Question: I am creating an installation package for an addIn made for a few versions of Visual Studio, Data Tools and SQL Server Management Studio. My installation package has to be able to detect which one of these tools is installed (if any) so that my install wizard can disable the checkboxes for software that is not present on the machine.
In the official Inno setup documentation i found <URL>:
'''
function RegKeyExists(const RootKey: Integer; const SubKeyName: String): Boolean;
'''
So now I have a method of checking the registry, and I'm pretty sure VS setup writes some data in it.
After some digging I found another useful article that seemed to guide me further at <URL>.
I hoped quickly into my registry to make sure this was the stuff i was looking for, but to my surprise the reference that I was looking for wasn't there.

Why this is I don't know so My fist question is:
: Why do the instructions tell me to look under
'''
HKLM\Software\Microsoft\DevDiv\VS\Servicing\11.0\Ultimate
'''
when my 'DevDiv' subfolder doesn't even contain the 'VS' subfolder?
After some more digging I came across another way to detect if software was installed on my machine via the uninstall information on <URL>.
After taking a peek into the referenced registry locations I found that most software is represented with a Guid named subfolder.
: In the uninstall information of the registry, does one software product register itself via a totally random Guid or is the subfolder name the same every time the software is installed? In other words, can I just look up which of the Guid named subfolders holds info for ie. VS2012, and hardcode that into my script as the exact place to search for?
: If there is a better way to look up installation information I would appreciate instructions. The addIn needs detection for VS 2010, 2012, Date Tools and SSMS 2012.
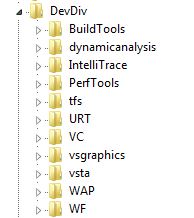
Answer: I believe what you might be looking for (as far as the proper registry keys) are located under 'HKEY_CURRENT_USER' (HKCU). For instance, 'HKCU\Software\Microsoft\VisualStudio' has keys for each version, with two keys for each (version and version_config).
My current system has entries for 'HCKU\Software\Microsoft\VisualStudio.0' (and '10.0_Config') for one version of Visual Studio and 'HCKU\Software\Microsoft\Microsoft SQL Server@' that seem to be what you're after for Visual Studio and SSMS. I can't help with Date Tools (as I don't have them), but I'd suspect there are registry entries for them as well in the same registry branch.